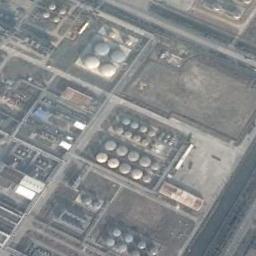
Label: storage_tank